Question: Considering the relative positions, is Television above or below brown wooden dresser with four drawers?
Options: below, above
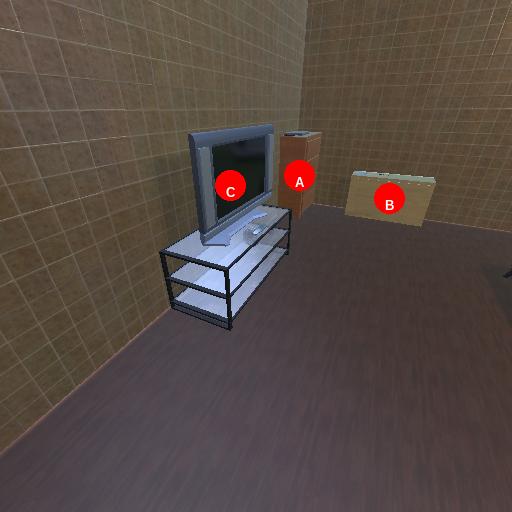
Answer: below